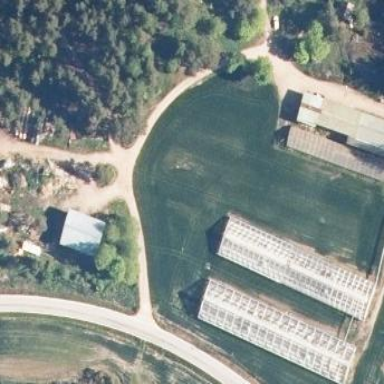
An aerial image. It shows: Farmyard area.